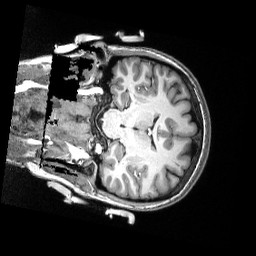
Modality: T1w
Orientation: coronal
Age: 20
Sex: female
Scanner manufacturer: siemens
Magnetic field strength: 3 T
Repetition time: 2.53 s
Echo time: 0.0033 s